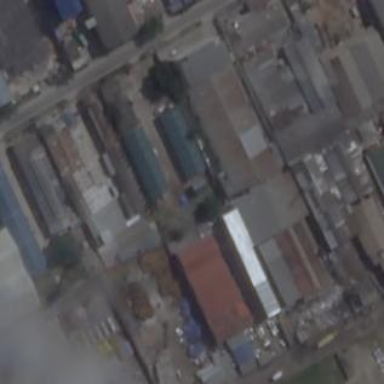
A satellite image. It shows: Industrial area.